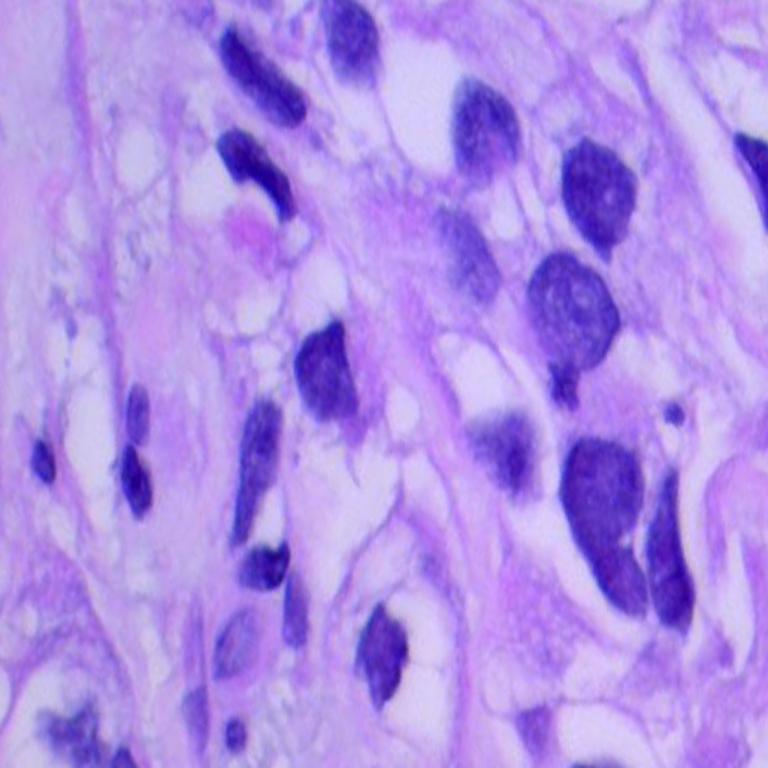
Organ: lung
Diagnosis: adenocarcinomas